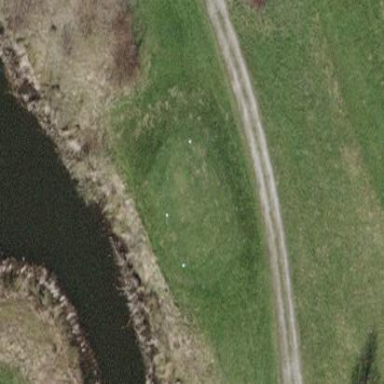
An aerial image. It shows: Golf tee area covered with grass.